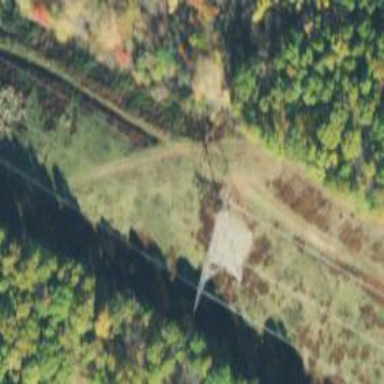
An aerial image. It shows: Lattice structure tower.